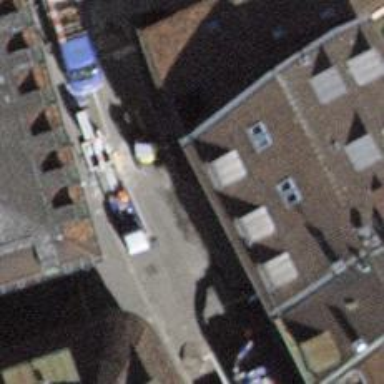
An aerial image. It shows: Greengrocer shop.